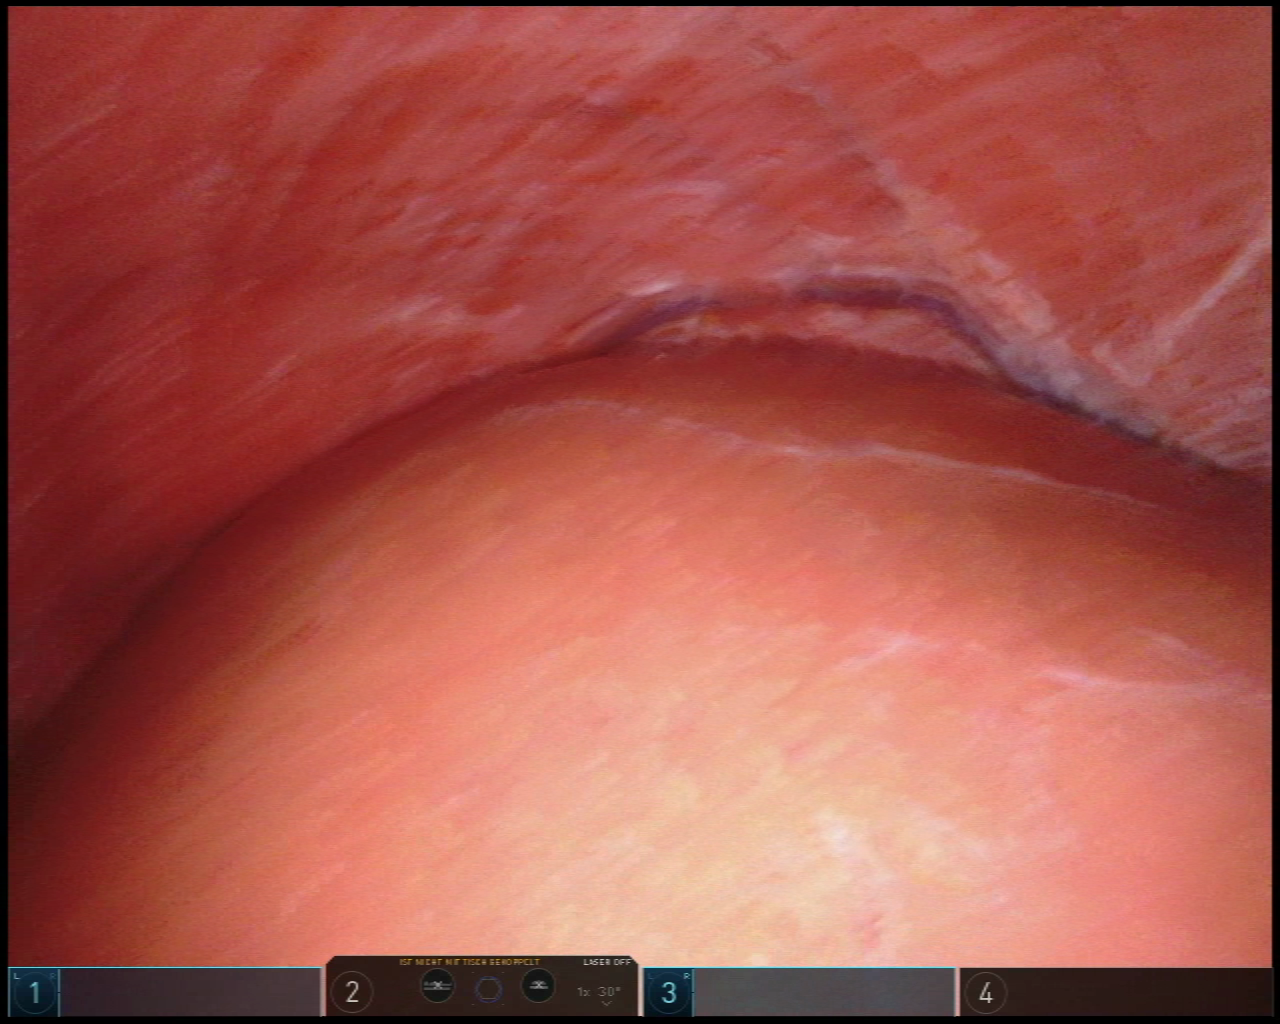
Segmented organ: liver
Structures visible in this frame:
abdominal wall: yes
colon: no
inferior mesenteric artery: no
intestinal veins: no
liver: yes
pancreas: no
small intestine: no
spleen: no
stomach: no
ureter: no
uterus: no
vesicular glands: no